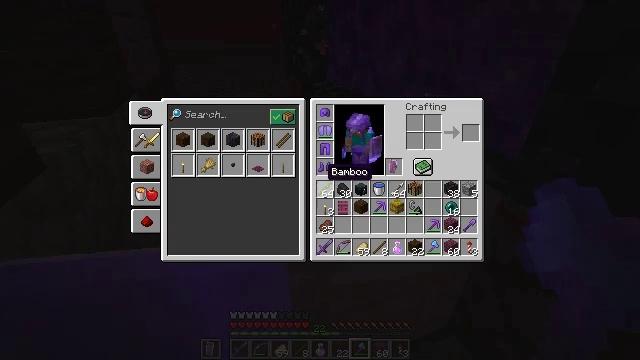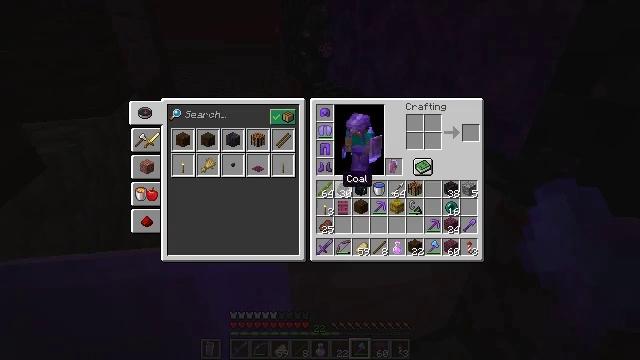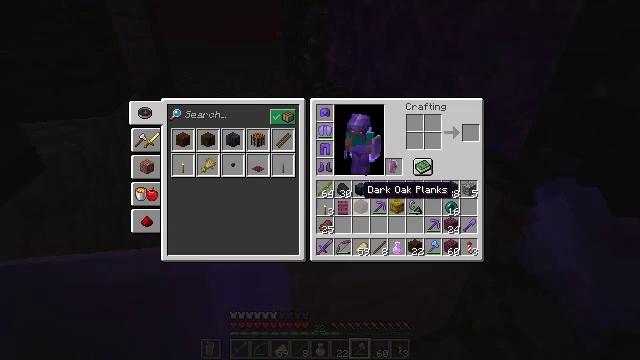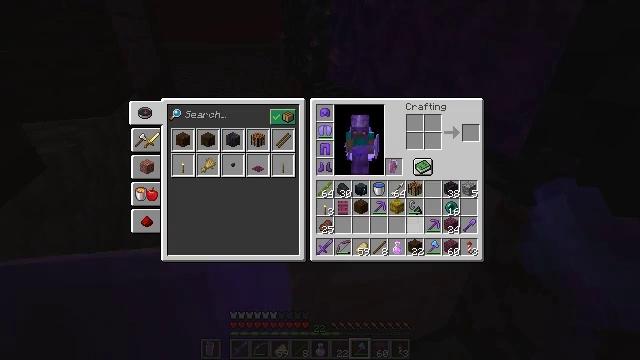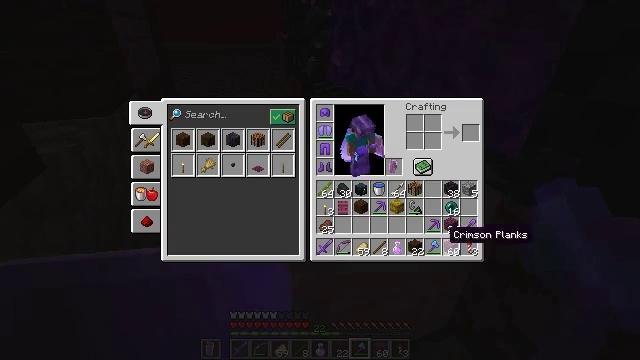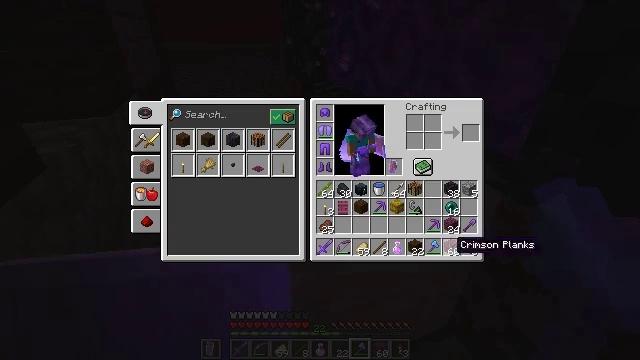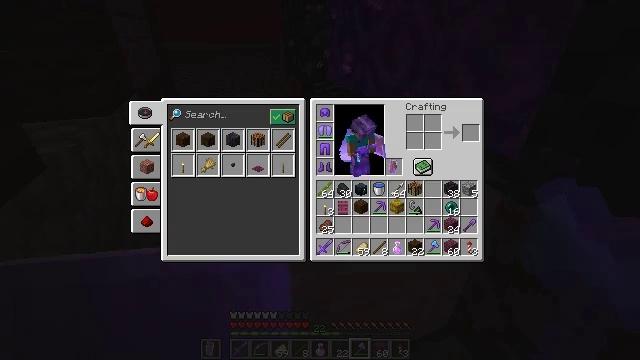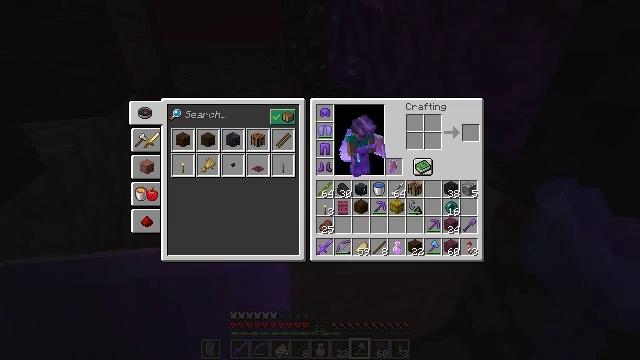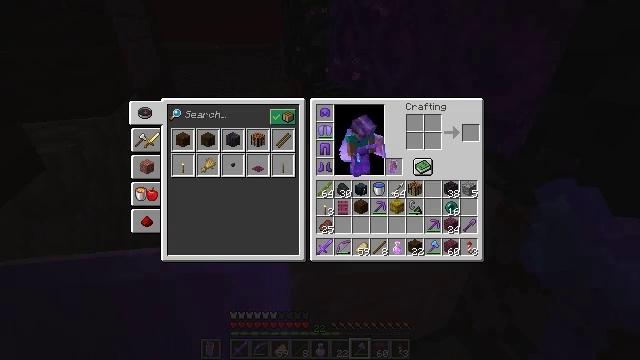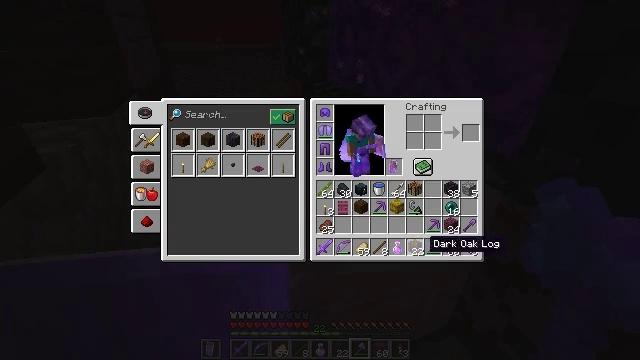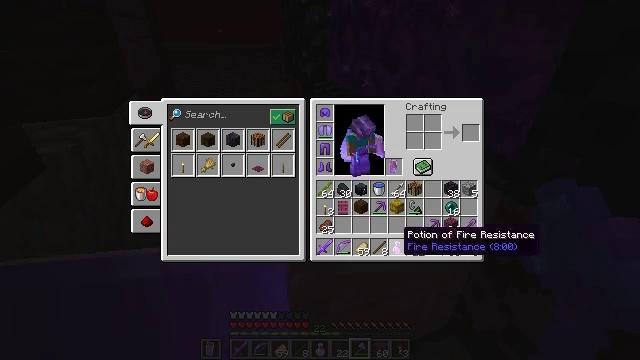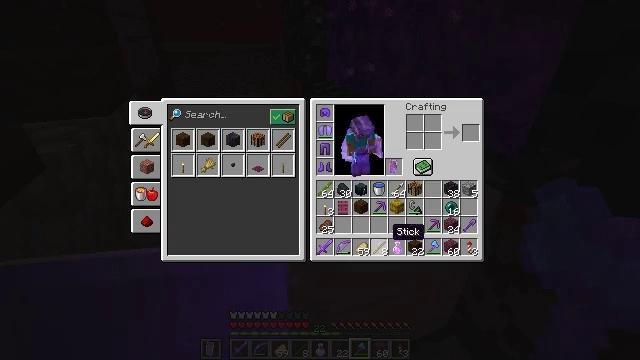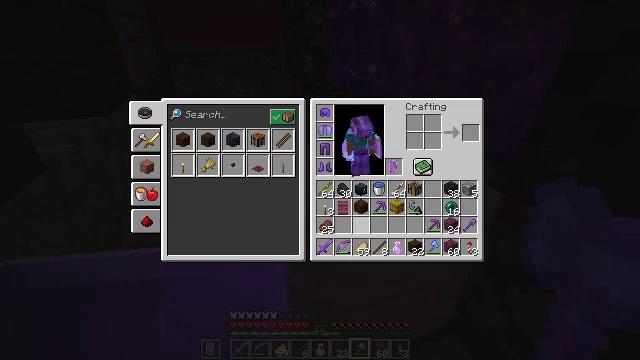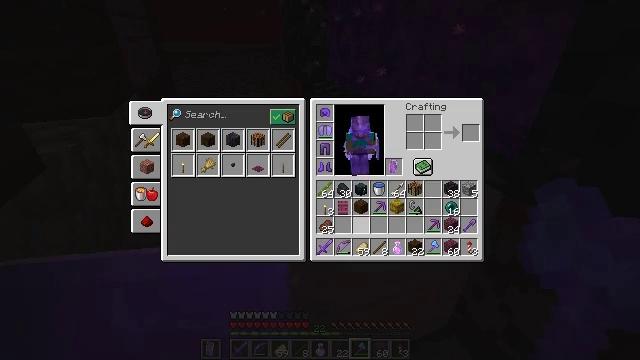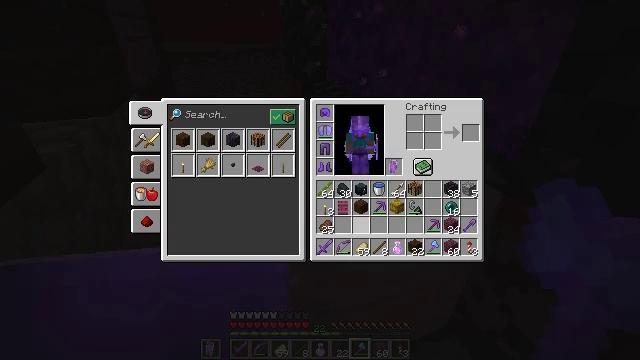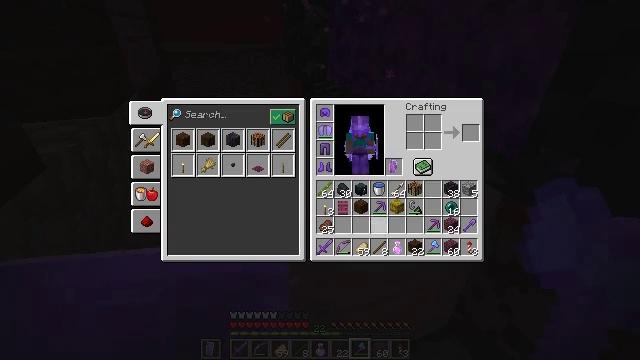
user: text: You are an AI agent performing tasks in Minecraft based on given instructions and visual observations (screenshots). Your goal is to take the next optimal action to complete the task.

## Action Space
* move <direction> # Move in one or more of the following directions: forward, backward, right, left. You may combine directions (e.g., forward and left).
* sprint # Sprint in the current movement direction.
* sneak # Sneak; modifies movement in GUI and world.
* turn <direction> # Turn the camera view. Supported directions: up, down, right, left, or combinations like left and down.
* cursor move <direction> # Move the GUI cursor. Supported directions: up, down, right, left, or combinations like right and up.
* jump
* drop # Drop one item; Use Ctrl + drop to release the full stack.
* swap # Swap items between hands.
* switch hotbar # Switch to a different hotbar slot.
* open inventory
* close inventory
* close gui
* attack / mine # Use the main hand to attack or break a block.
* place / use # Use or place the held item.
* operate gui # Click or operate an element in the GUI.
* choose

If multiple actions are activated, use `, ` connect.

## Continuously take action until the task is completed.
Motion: motion action
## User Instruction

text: Gather the shulker box for storage.
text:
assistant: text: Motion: turn right and down
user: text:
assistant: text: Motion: turn right and down
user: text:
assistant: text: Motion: turn right and down
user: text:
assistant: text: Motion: turn right and down
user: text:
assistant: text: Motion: turn down
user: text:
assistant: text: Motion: turn down
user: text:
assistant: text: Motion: no_op
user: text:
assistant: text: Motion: no_op
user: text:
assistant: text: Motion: turn left and up
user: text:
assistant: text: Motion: turn left and up
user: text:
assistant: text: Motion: turn left
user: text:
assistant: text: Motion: turn left and up
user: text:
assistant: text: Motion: no_op
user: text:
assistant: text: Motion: no_op
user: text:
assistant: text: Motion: turn right
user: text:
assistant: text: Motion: turn right
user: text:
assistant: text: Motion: turn right
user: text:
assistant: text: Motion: turn right
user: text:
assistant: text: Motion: no_op
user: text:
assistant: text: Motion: turn left
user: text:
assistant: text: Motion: turn left
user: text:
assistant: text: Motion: sneak, turn left and up
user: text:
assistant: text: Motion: sneak
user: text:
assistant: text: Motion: sneak
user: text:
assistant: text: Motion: sneak
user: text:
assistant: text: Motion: sneak, turn right and down
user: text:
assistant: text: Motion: sneak, turn right
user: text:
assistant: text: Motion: sneak
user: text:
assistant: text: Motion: sneak
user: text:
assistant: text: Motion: sneak